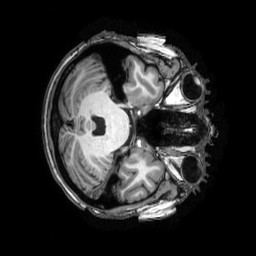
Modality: T1w
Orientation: axial
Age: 34
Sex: female
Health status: healthy
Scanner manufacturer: philips
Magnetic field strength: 3 T
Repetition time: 0.008171 s
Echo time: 0.003756 s